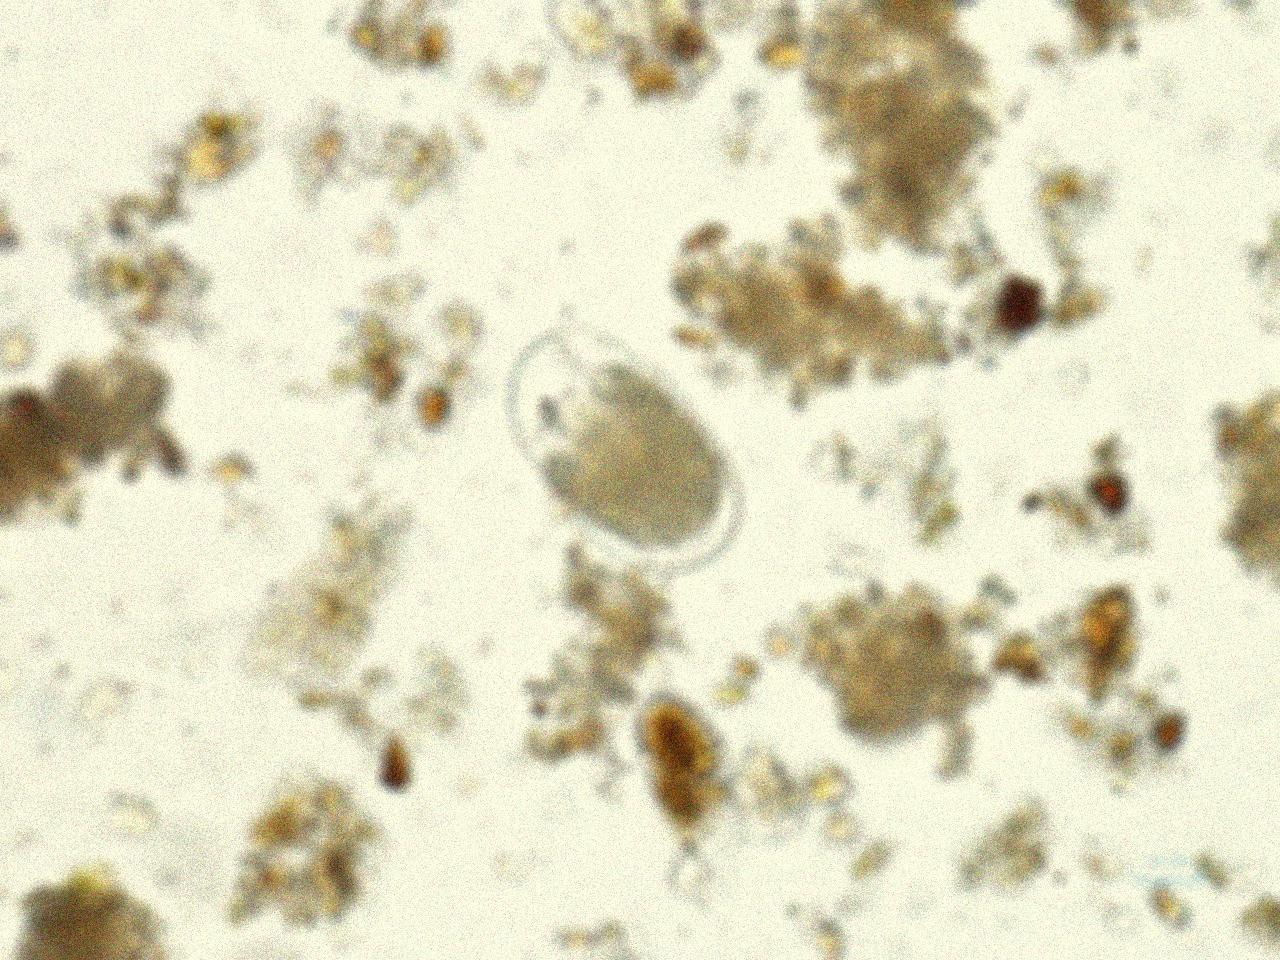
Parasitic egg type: Hookworm egg